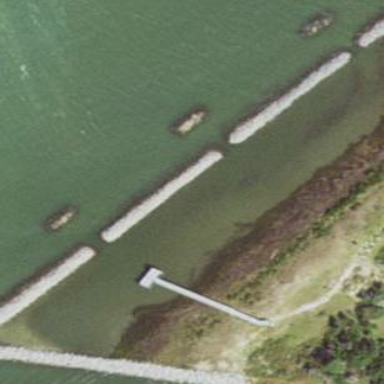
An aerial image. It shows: Breakwater constructed of rocks.